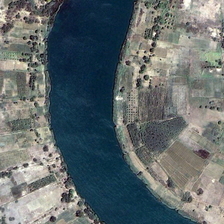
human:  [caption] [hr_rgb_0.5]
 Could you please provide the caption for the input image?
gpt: there are many green fields on both sides of the river .

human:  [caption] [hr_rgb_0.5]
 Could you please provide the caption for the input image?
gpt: there are many green fields on both sides of the river .

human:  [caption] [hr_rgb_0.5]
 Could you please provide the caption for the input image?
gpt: some of the fields are planted with tall trees .

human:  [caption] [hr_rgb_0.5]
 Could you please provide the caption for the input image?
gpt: some of the fields are planted with tall trees .

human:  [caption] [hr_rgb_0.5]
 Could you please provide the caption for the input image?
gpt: there are many green fields on both sides of the river .